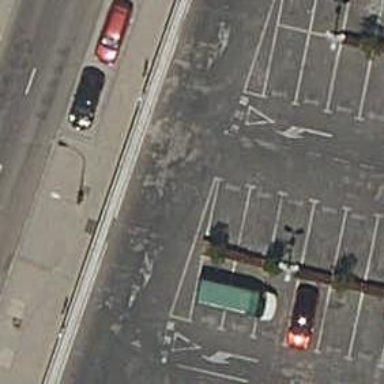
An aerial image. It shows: Road serving as parking aisle.